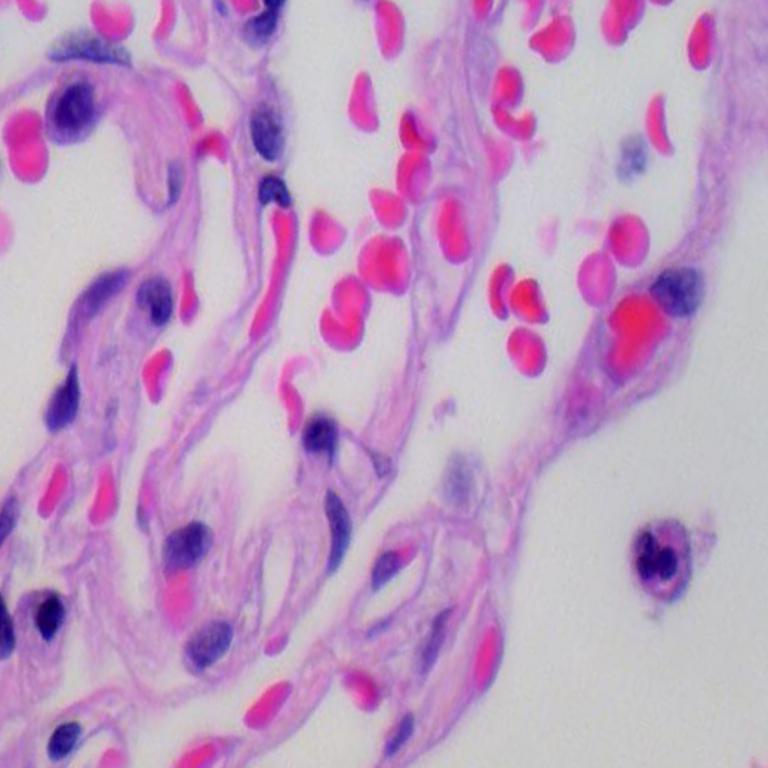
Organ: lung
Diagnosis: benign